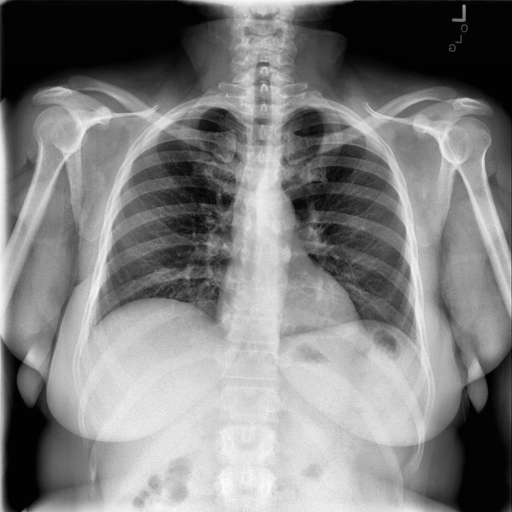
Finding: NORMAL